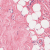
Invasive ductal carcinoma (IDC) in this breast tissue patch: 0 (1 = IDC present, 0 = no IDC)